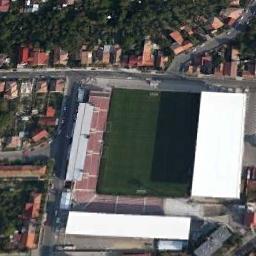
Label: stadium